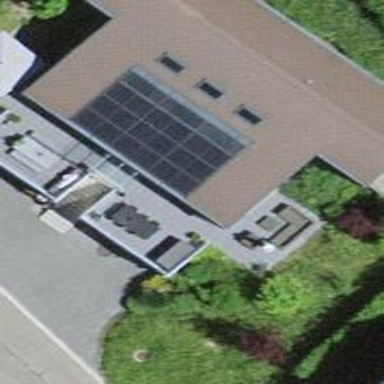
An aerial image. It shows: Solar power generator using photovoltaic method with solar photovoltaic panel types.